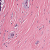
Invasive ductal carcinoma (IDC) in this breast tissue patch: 0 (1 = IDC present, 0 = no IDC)